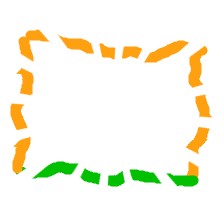
Shape: rectangle